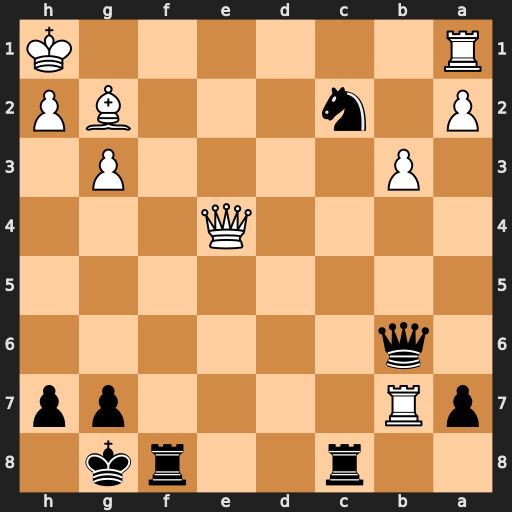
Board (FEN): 2r2rk1/pR4pp/1q6/8/4Q3/1P4P1/P1n3BP/R6K
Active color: b
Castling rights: -
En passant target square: -
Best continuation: Nxa1 Rxb6 Rc1+